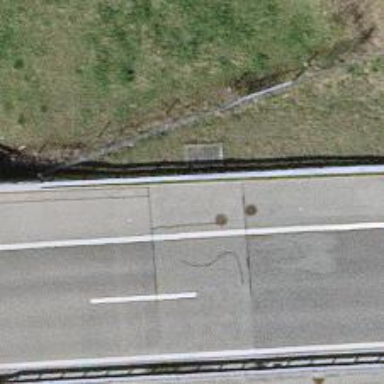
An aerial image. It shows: Bridge with guard rail for safety.